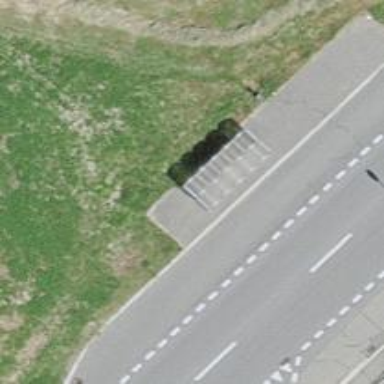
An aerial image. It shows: Bus stop with platform for public transport.